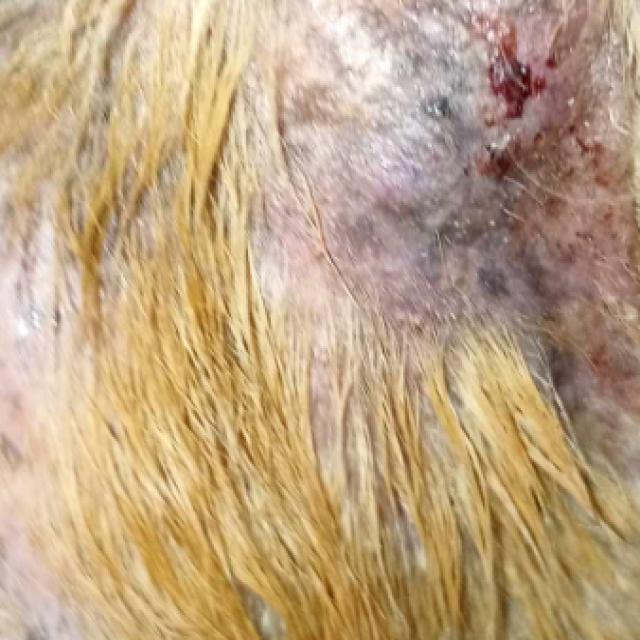
Canine demodicosis (Demodex mange) — caused by Demodex canis mites. Presents with alopecia, follicular papules, pustules, and comedones. Often localized on face and forelimbs.